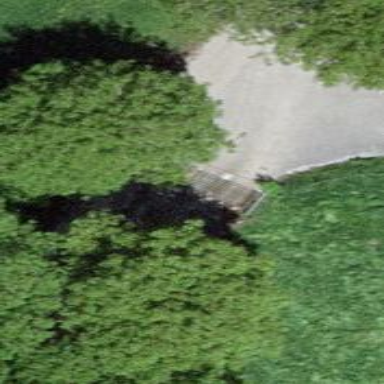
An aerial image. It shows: Gate.